Question: I am new to Linq to Entity and here is my test scenario:
- - - -

I want to write a method which displays Count and Name of Tags used in Albums of a particular User using Linq.
Here is the method that I wrote and it works fine
'''
public static void TestStatistics(int userId)
{
// select AlbumTitle, TagName, TagCount where UserId = userId
var results = from photo in dbSet.PhotoSet
join album in dbSet.AlbumSet on photo.AlbumId equals album.Id into albumSet
from alb in albumSet
where alb.UserId == userId
join photoTag in dbSet.PhotoTagSet on photo.Id equals photoTag.PhotoId into photoTagSet
from pt in photoTagSet
join tag in dbSet.TagSet on pt.TagId equals tag.Id
group new { alb, tag } by new { alb.Title, tag.Name }
into resultSet
orderby resultSet.Key.Name
select new
{
AlbumTitle = resultSet.Key.Title,
TagName = resultSet.Key.Name,
TagCount = resultSet.Count()
};
foreach (var item in results)
{
Console.WriteLine(item.AlbumTitle + " " + item.TagName + " " + item.TagCount);
}
}
'''
And this is the standart T-SQL query which does the same
'''
SELECT a.Title AS AlbumTitle, t.Name AS TagName , COUNT(t.Name) AS TagCount
FROM TblPhoto p, TblAlbum a, TblTag t, TblPhotoTag pt
WHERE p.Id = pt.PhotoId AND t.Id = pt.TagId AND p.AlbumId = a.Id AND a.UserId = 1
GROUP BY a.Title, t.Name
ORDER BY t.Name
'''
It is pretty obvious that standard T-SQL query is much simpler than the Linq query.
I know Linq does not supposed to be simpler than T-SQL but this complexity difference makes me think that I am doing something terribly wrong. Besides the SQL query generated by Linq is extremly complex.
Is there any way to make the Linq query simpler?
## UPDATE 1:
I made it a little simpler without using joins but using a approach like used in T-SQL. Actually it is now as simple as T-SQL. Still no navigation properties and no relations on db.
'''
var results = from photo in dbSet.PhotoSet
from album in dbSet.AlbumSet
from photoTag in dbSet.PhotoTagSet
from tag in dbSet.TagSet
where photo.AlbumId == album.Id && photo.Id == photoTag.PhotoId &&
tag.Id == photoTag.TagId && album.UserId == userId
group new { album, tag } by new { album.Title, tag.Name } into resultSet
orderby resultSet.Key.Name
select new {
AlbumTitle = resultSet.Key.Title,
TagName = resultSet.Key.Name,
TagCount = resultSet.Count()
};
'''
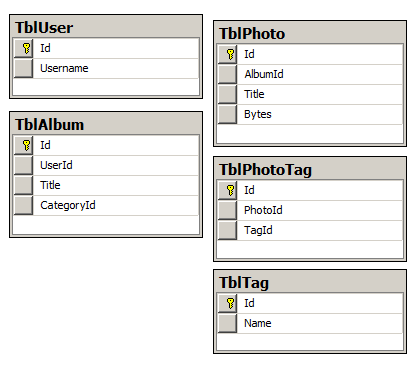
Answer: If every photo has at least one tag , then try
'''
var results = (from r in PhotoTag
where r.Photo.Album.UserID == userId
group r by new { r.Photo.Album.Title, r.Tag.Name } into resultsSet
orderby resultsSet.Key.Name
select new
{
AlbumTitle = resultsSet.Key.Title ,
TagName = resultsSet.Key.Name ,
TagCount = resultsSet.Count()
}
);
'''